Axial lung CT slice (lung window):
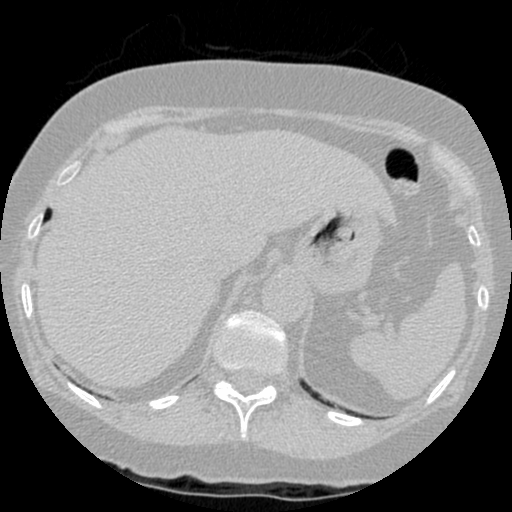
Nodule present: no